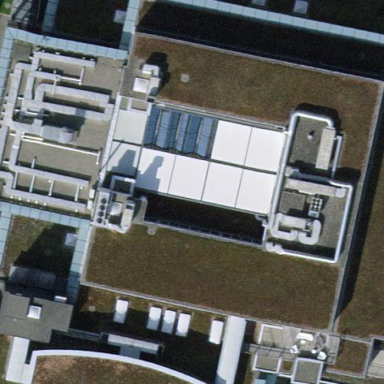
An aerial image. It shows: Office building with flat roof.